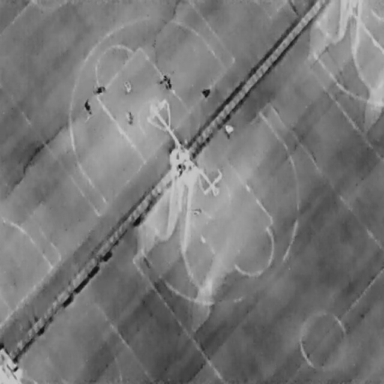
There are seven People in the infrared image.